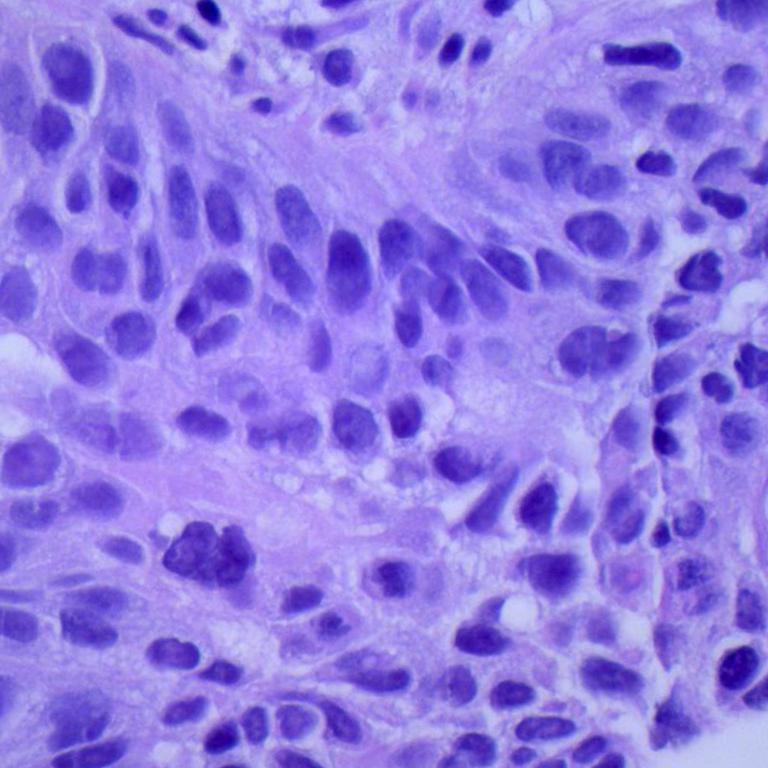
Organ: lung
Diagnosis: squamous carcinomas